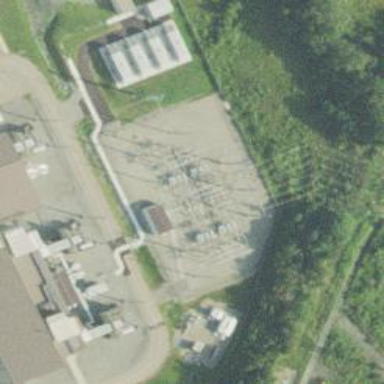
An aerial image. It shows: Switch for power supply.